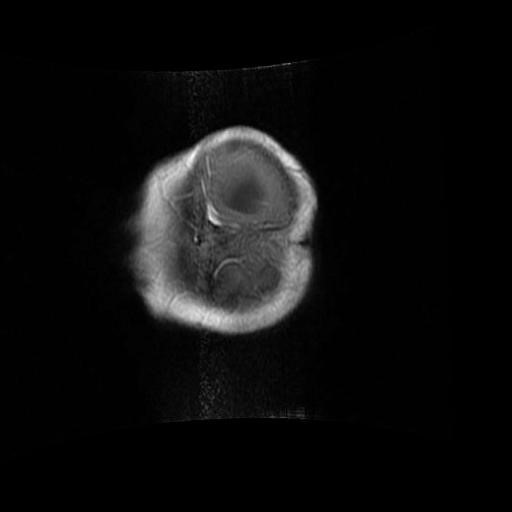
Label: brain_glioma